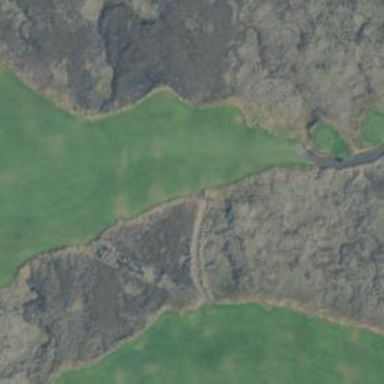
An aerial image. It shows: Footway that serves as golf path.